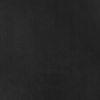
Atmospheric dust classification: not_dusty